Interaction volume radius: 10 \u00c5
Interaction volume height: 15 \u00c5
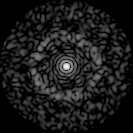
Disorder parameter: 0.8547